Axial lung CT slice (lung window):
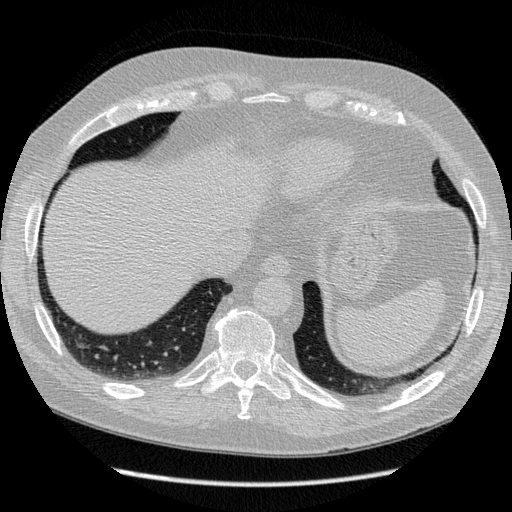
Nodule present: no